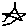
Label: star